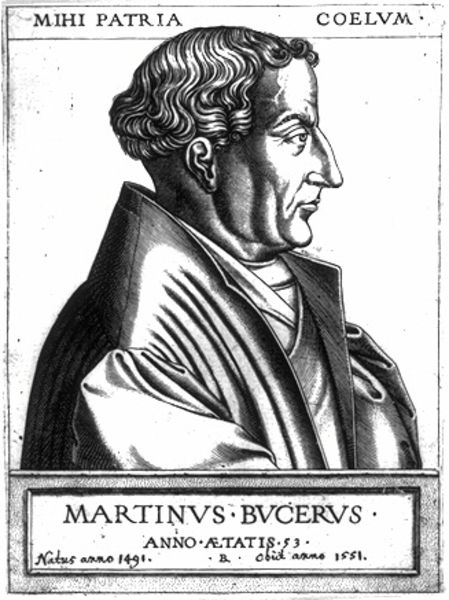
Titel: Bildnis des Martin Butzer
Künstler: René Boyvin
Institution: (Seriendruck)
Schlagwörter: mann, schatten, haar, licht, mund, nase, ohr, profil, schwarz, stirn, weiss, zeichnung, falten, kragen, bildnis, hals, herr, portrait, porträt, feld, auge, geistlicher, gewand, haare, kutte, mantel, vater, brustbild, kinn, locken, rechts, renaissance, deutschland, holzschnitt, schrift, grafik, streng, jahreszahl, name, druck, schwarzweiss, radierung, stich, lockig, hakennase, text, beschriftung, doppelkinn, backe, gelehrter, kupferstich, latein, gedenktafel, köln, martin, reformation, vaterland, reformator, anno, nordalpin, patriarch, patria, shrift, martin bucer, bucerus, martinus, martinus bucerus, lebensdaten, manntel, 1520, 1551, 1491, coelum, mir ist das himmelreich, mein ist das himmelreich, starke nase, mihi patria coelum, mihi